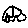
Label: car